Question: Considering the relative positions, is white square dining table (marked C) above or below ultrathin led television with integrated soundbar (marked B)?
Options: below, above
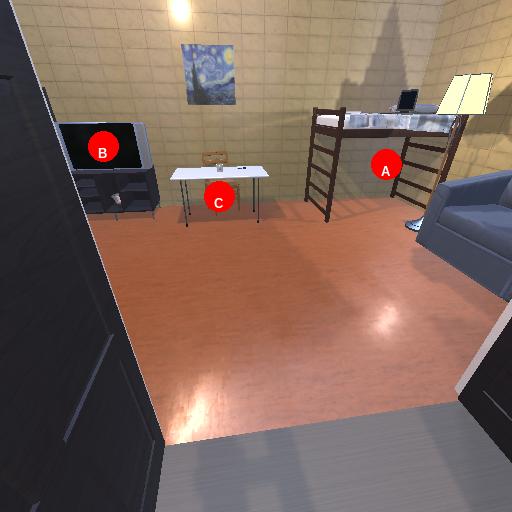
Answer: below